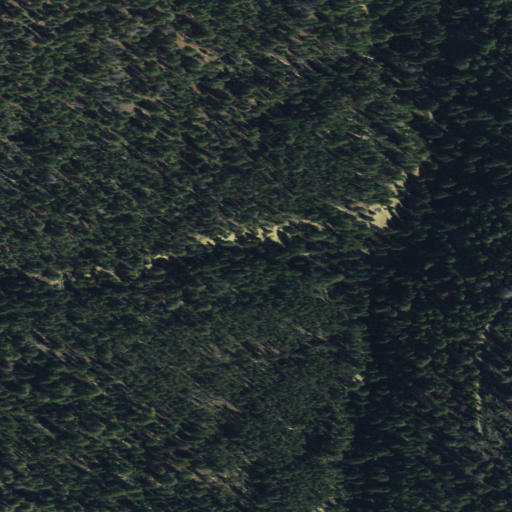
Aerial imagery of valley in Idaho named Lost Mine Canyon containing only evergreen forest